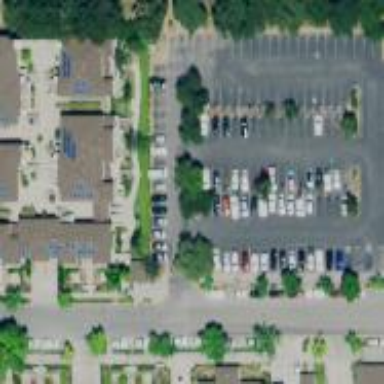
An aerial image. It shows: Parking area with park and ride facility.